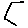
Label: hexagon